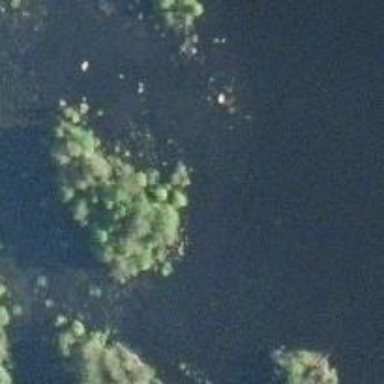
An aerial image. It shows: Serene lake.